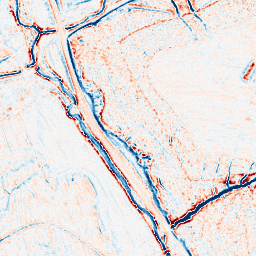
Category: edge_preserving
Decomposition family: bilateral
Decomposition parameters: d: 9
sigma_color: 25
sigma_space: 25
Upsampling method: quadratic
Upsampling parameters: scale: 8
Upsampling scale: 8